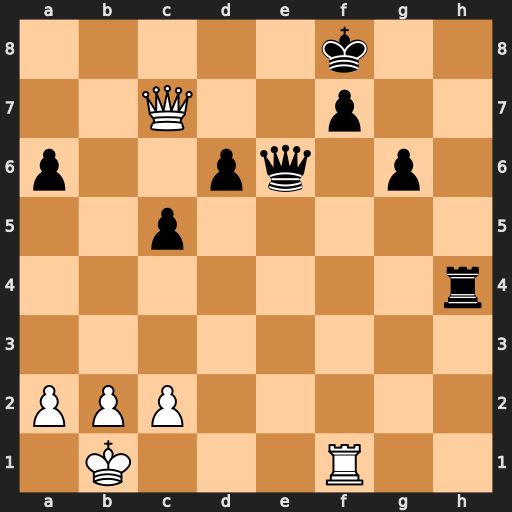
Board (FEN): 5k2/2Q2p2/p2pq1p1/2p5/7r/8/PPP5/1K3R2
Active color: w
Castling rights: -
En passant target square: -
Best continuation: Qd8+ Kg7 Qxh4